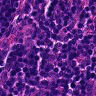
Metastatic tissue present: no